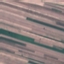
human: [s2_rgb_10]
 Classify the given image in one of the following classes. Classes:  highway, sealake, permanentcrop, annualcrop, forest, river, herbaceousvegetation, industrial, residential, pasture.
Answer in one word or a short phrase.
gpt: AnnualCrop